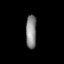
Tissue: lung
Cell type: Fibroblasts
Senescence score: 0.6176
Nuclear area (px): 355
Mean DAPI intensity: 134.33